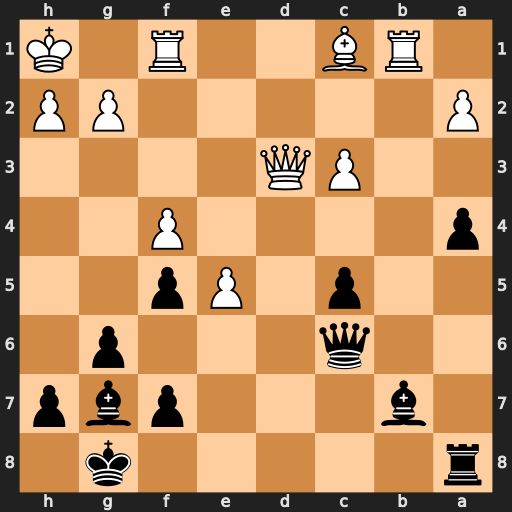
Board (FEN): r5k1/1b3pbp/2q3p1/2p1Pp2/p4P2/2PQ4/P5PP/1RB2R1K
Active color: b
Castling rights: -
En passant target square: -
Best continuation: Qxg2#